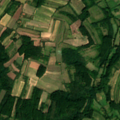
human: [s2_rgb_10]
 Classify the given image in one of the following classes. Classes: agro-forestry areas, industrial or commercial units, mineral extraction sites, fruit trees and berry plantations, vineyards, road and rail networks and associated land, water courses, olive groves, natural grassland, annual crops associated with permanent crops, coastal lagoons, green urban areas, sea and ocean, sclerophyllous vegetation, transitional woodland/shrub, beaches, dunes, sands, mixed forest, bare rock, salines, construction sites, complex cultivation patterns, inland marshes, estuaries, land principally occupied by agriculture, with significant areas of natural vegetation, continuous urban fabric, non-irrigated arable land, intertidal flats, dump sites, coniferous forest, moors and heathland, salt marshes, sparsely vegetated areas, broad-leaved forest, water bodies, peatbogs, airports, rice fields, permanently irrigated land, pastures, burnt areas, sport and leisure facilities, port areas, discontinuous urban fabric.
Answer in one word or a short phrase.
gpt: complex cultivation patterns, land principally occupied by agriculture, with significant areas of natural vegetation, broad-leaved forest